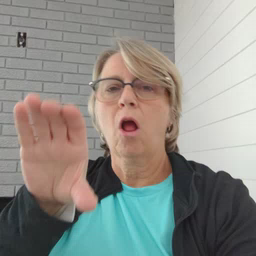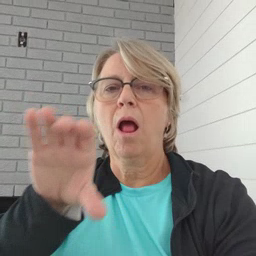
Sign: chocolate